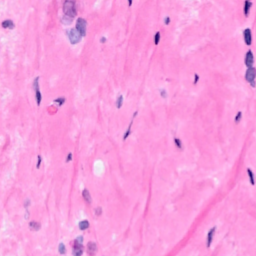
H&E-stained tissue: Breast